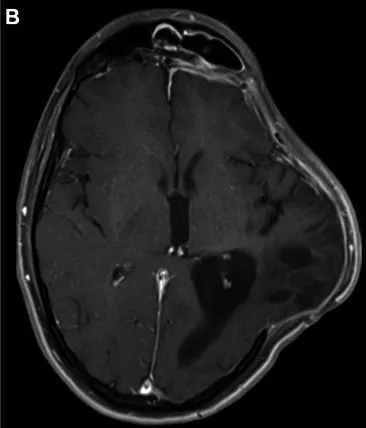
Contrast-enhanced cranial MRI six months post-admission. (B) Axial T1 fat-saturated contrast-enhanced image with no signs of subdural empyema relapse. Passive left ventricle enlargement (occipital horn) and chronic left frontal sinusitis can be noted. . FLAIR: fluid-attenuated inversion recovery; MRI: magnetic resonance imaging.
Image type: radiology (mri)